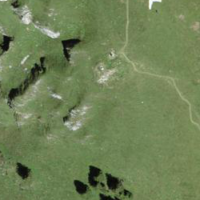
EUNIS habitat code: 23
Species observed at this site:
Arnica montana